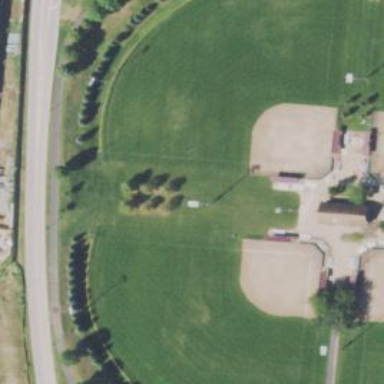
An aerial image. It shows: Baseball pitch for leisure land.